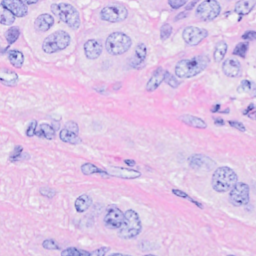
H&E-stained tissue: Breast